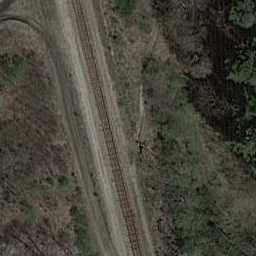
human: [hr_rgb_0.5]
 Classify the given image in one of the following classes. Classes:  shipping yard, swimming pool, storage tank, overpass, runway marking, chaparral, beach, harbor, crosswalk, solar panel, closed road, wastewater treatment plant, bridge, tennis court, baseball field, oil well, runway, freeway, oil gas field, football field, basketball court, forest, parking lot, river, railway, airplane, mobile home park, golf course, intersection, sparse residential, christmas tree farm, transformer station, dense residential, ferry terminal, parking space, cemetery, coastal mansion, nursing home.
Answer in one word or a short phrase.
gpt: railway